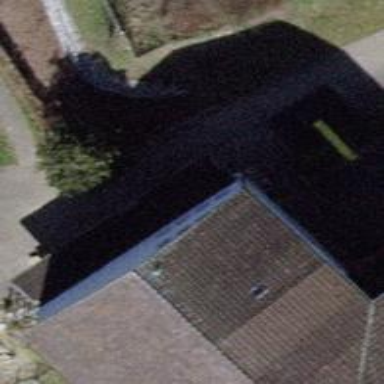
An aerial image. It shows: Kindergarten.